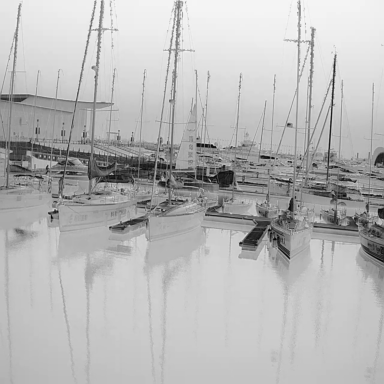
There are nine sailboats in the infrared image.